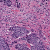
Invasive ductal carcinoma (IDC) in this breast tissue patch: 1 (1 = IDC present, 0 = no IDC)